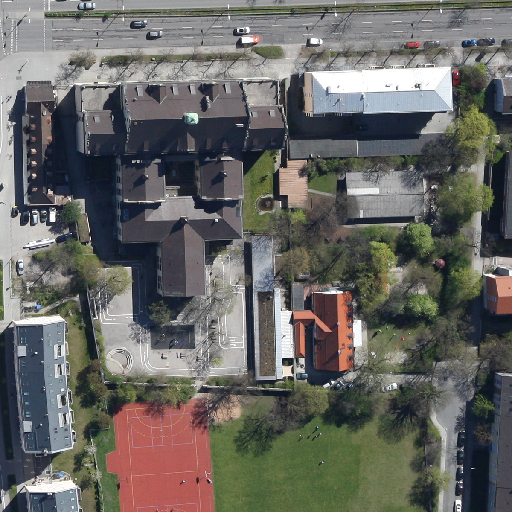
Referring expression: paved road